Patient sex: M
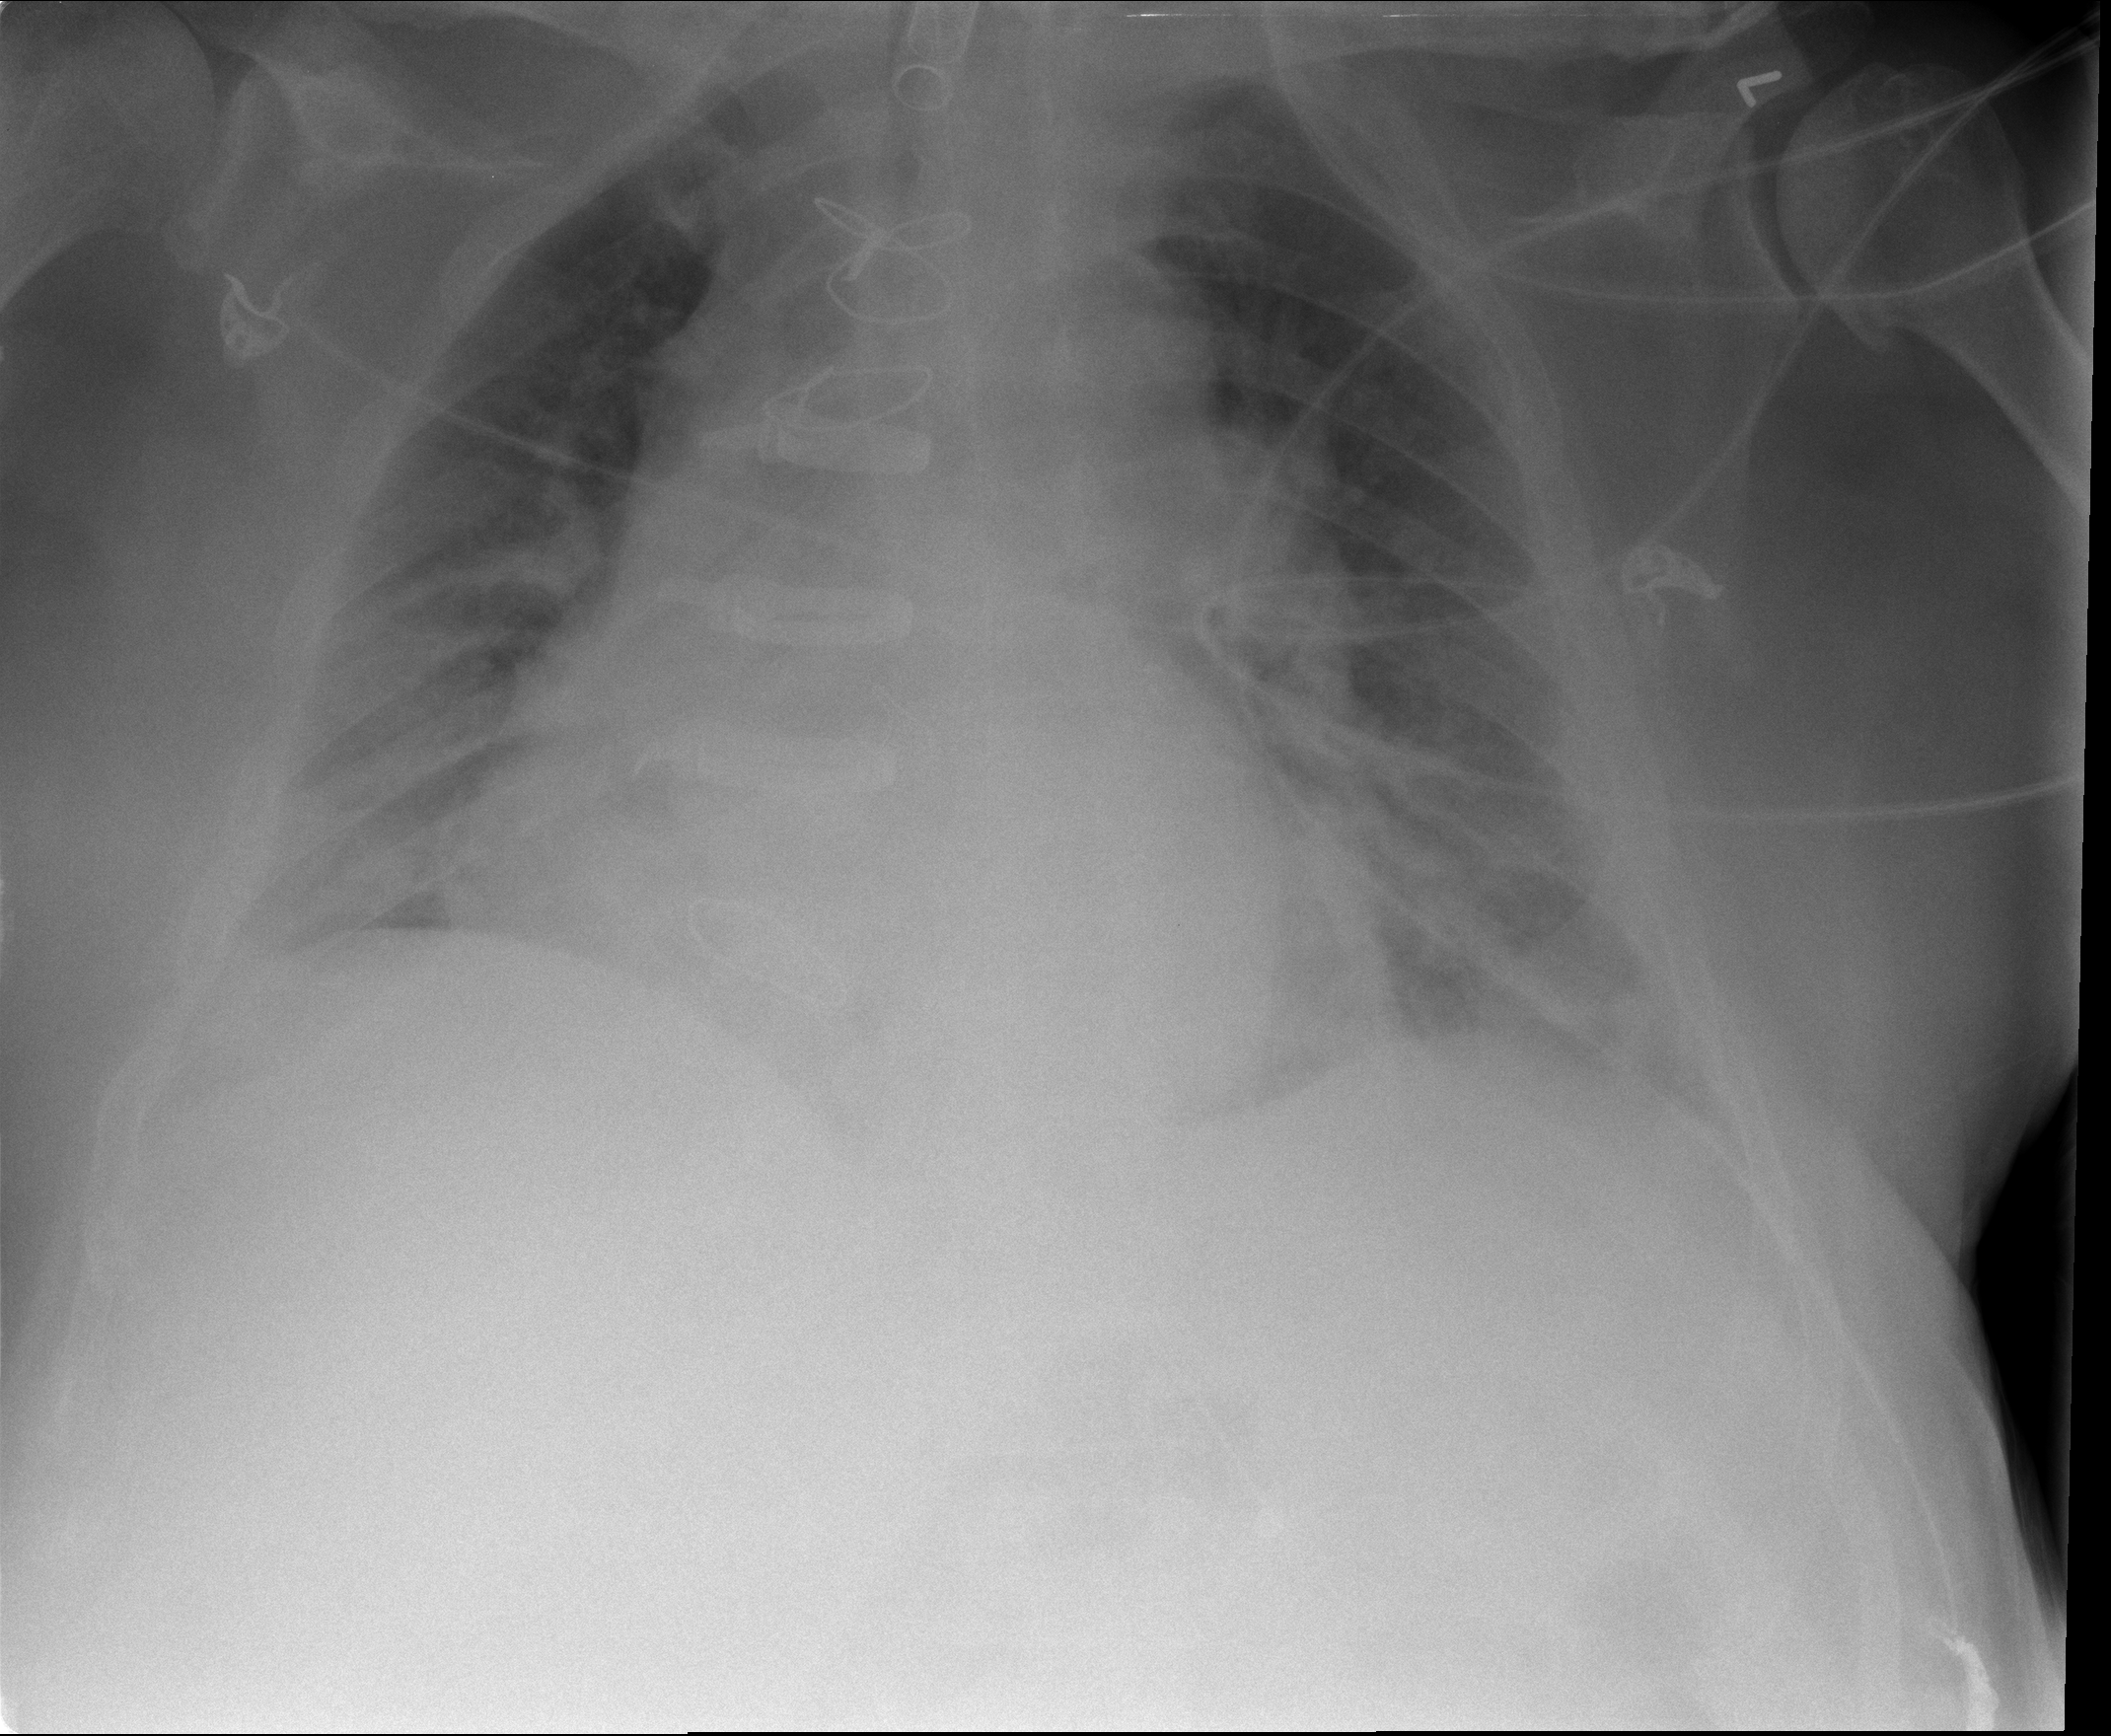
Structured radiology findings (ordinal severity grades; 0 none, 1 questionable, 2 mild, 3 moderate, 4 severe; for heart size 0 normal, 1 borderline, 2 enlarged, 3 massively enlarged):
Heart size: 2
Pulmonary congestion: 2
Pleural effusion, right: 2
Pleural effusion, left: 2
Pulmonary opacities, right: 0
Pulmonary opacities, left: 0
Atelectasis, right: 2
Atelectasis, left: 0